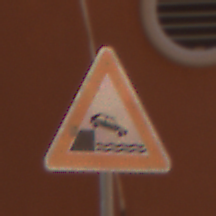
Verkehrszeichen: Ufer
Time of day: MorningAfternoon
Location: Outdoor (Urban)
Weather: Clear
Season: NotSpecified
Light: Natural